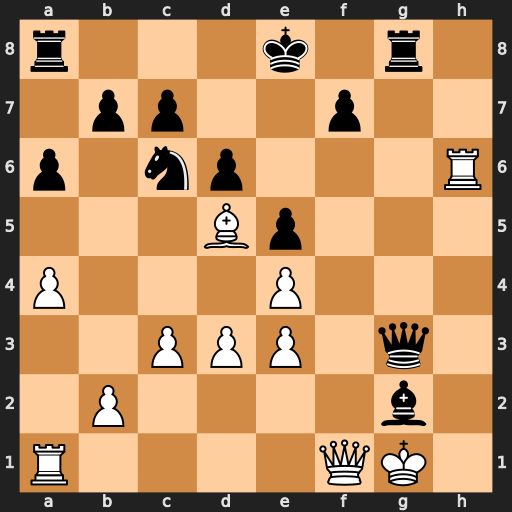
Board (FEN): r3k1r1/1pp2p2/p1np3R/3Bp3/P3P3/2PPP1q1/1P4b1/R4QK1
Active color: w
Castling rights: q
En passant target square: -
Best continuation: Qxf7+ Kd8 Qxg8+ Qxg8 Bxg8